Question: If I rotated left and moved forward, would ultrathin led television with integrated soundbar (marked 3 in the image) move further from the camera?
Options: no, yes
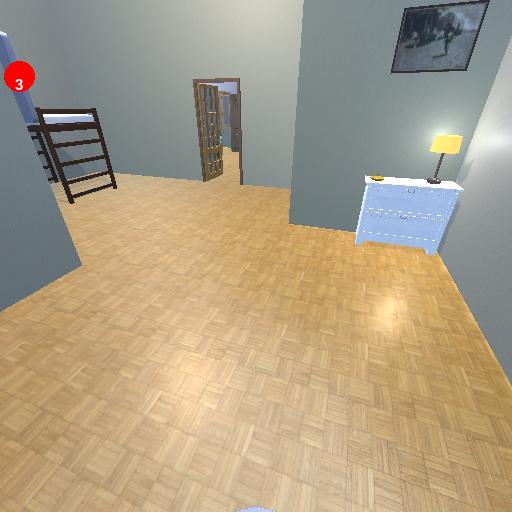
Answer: no